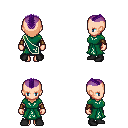
a pixel art fantasy rpg character, female body template, human, light skin, sash dress, red pants, purple short mohawk hairstyle, leather bracers, black shoes, four views (front, back, left, right), 2x2 character sprite sheet, small pixel art, hard edges, no anti-aliasing